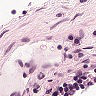
Metastatic tissue present: no